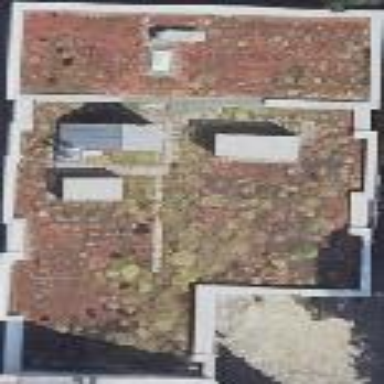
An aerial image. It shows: Office building.